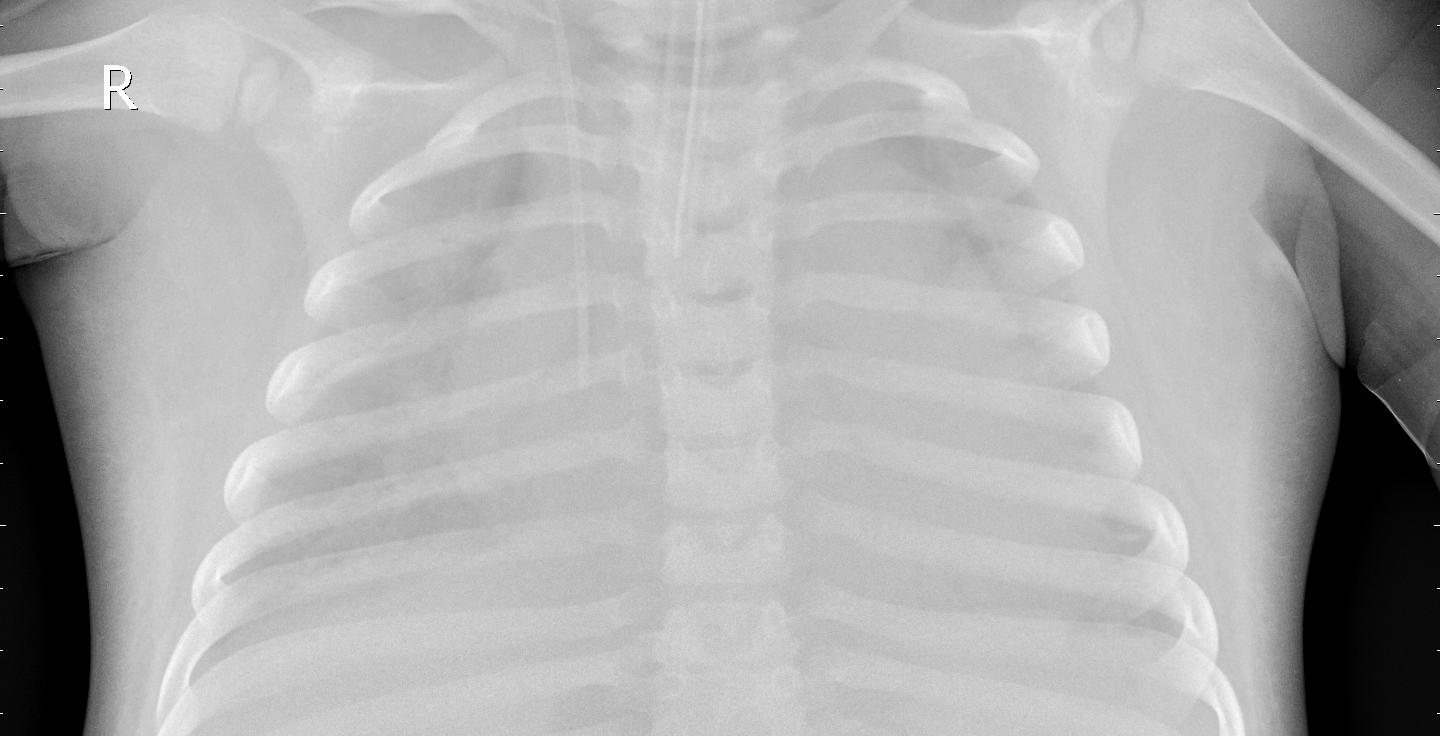
Diagnosis: PNEUMONIA